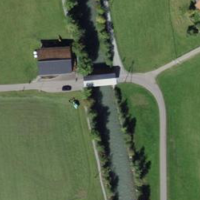
EUNIS habitat code: 24
Species observed at this site:
Medicago sativa
Forficula auricularia
Campanula trachelium